Question: I am porting a C++ utility to C#. When I run the following statement in C++, I get the correct operation. When I run the same statement in C#, however...

Does anyone know why 'begin++' is executed? The crazy thing is that if I run (i % 2) == 0 with i=0, the Immediate Window returns true.
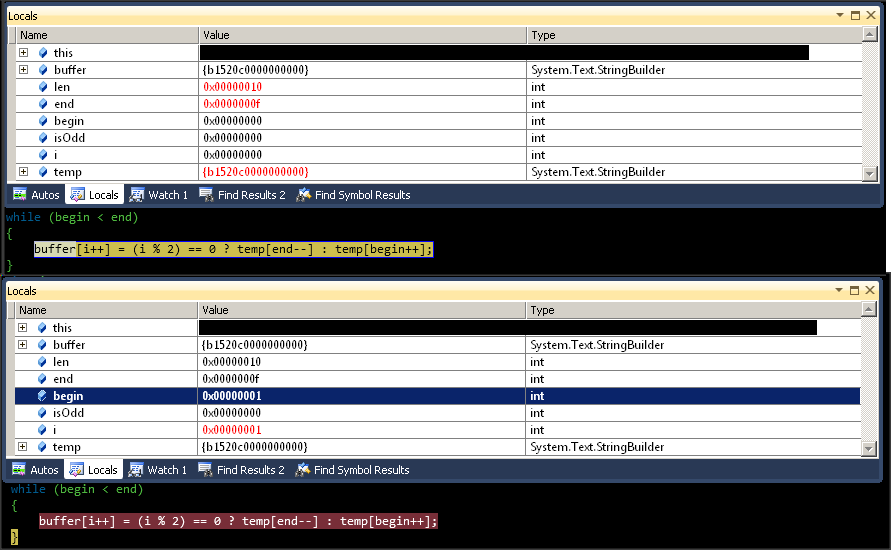
Answer: Operator precedence is irrelevant in this question. It's evaluation order that causes this behavior.
In C# 'i++' is evaluated before 'i % 2' since it's on the left side. Thus 'i % 2' is false and the right side of the if gets evaluated.
First you use precedence to get the syntax tree:
'''
=
buffer[i++]
if i % 2
then temp[end--]
else temp[begin++]
'''
On each node you evaluate the children from left to right. This implies that 'i++' is evaluated before 'i % 2'.
Eric Lippert has plenty of posts on this, both here on SO, and on his blog:
- <URL>
Personally I'd avoid such code. It's much nicer to split it into multiple expressions, or even use a plain 'if' statement instead of '? :'
---
In C++ accessing a variable that was written to without a sequence point in between is undefined behavior. I think '=' is no sequence point, so I guess your expression is undefined in C++ and just happened to work.